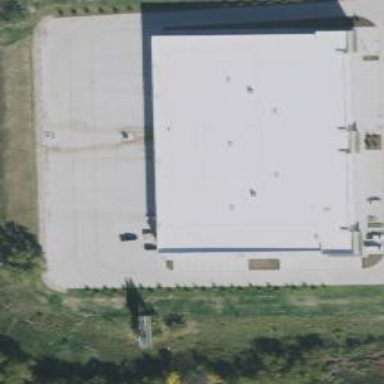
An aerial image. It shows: Warehouse.